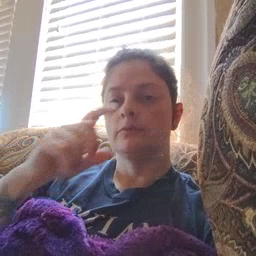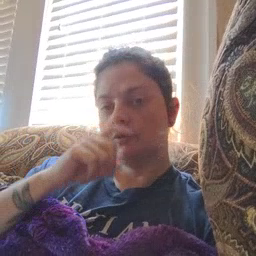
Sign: doll